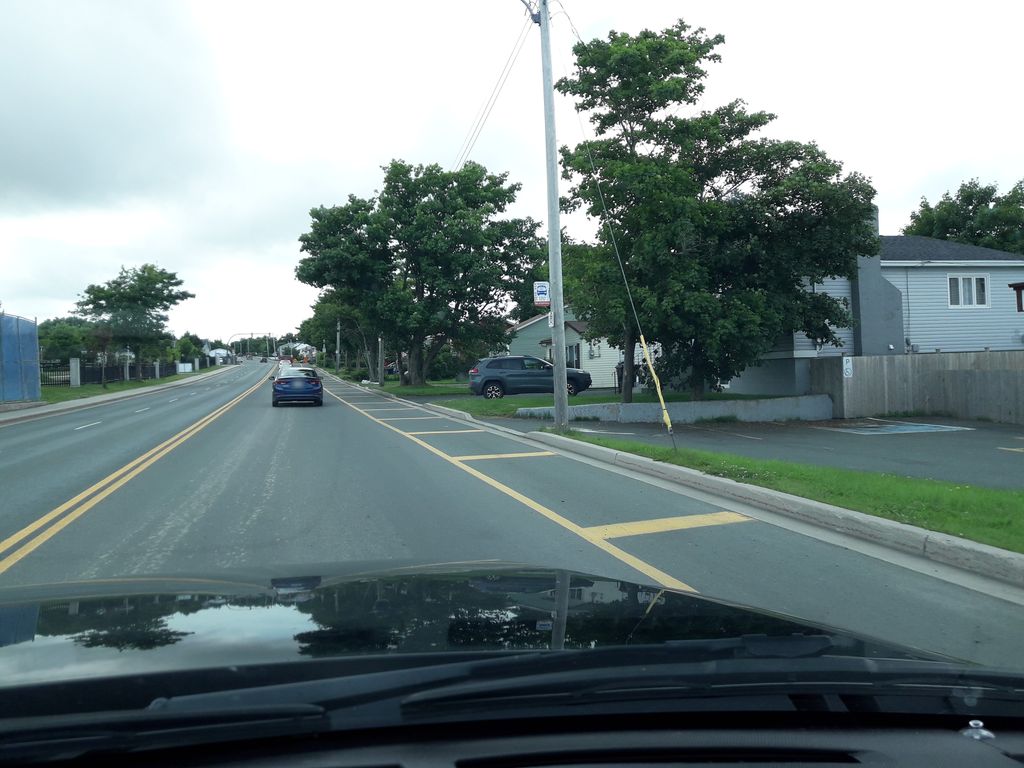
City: st_johns